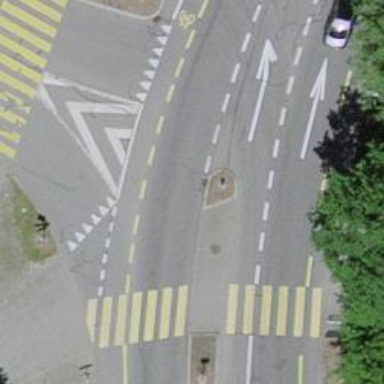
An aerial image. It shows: Secondary road with asphalt surface and dedicated cycle lane.